Question: i use jquery ui select menu with <URL>
'change'
i try
'''
$('#filesA').on('change', function() {
alert( 'x');
});
'''
but its not working with jQuery UI Selectmenu
and also i try
'''
$( "#filesA" ).selectmenu({
change: function( event, ui ) {}
});
'''
it's working but it's create another select menu instance !!

my js code
'''
$( document ).ready(function() {
$( "#filesA" ).selectmenu({ change: function( event, ui ) { alert('x'); }});
$.widget( "custom.iconselectmenu", $.ui.selectmenu, {
_renderItem: function( ul, item ) {
var li = $( "<li>", { text: item.label } );
if ( item.disabled ) {
li.addClass( "ui-state-disabled" );
}
$( "<span>", {
style: item.element.attr( "data-style" ),
"class": "ui-icon " + item.element.attr( "data-class" )
})
.appendTo( li );
return li.appendTo( ul );
}
});
$( "#filesA" )
.iconselectmenu()
.iconselectmenu( "menuWidget" )
.addClass( "ui-menu-icons" );
});
'''
and my html code
'''
<label class="langLabel" for="filesA">Select your language:</label>
<select name="filesA" id="filesA">
<option value="lan1">Test Lang1</option>
<option value="lan2">Test Lang2</option>
<option value="lan3">Test Lang3</option>
<option value="lan4">Test Lang4</option>
<option value="lan5">Test Lang5</option>
</select>
'''
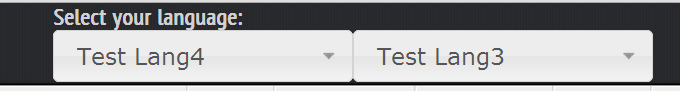
Answer: just change the trigger ''change'' to ''selectmenuchange''
'''
$('#filesA').on('selectmenuchange', function() {
alert( 'x');
});
'''